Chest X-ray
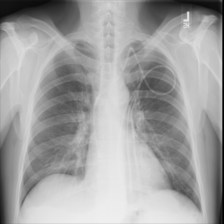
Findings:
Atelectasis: negative
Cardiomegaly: negative
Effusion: negative
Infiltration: negative
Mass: negative
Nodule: negative
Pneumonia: negative
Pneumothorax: negative
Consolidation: negative
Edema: negative
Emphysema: negative
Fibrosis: negative
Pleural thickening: negative
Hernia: negative